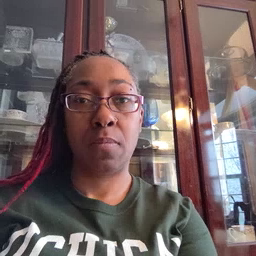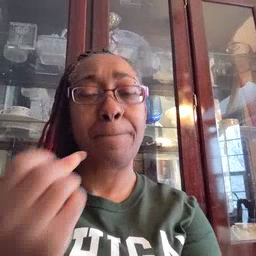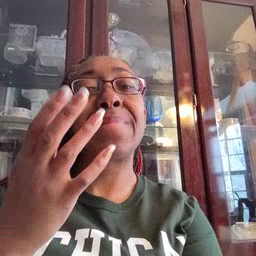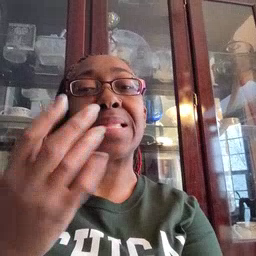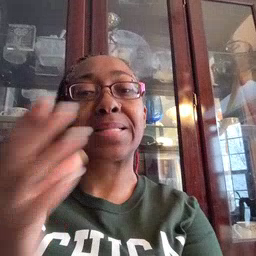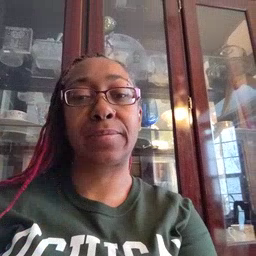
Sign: many